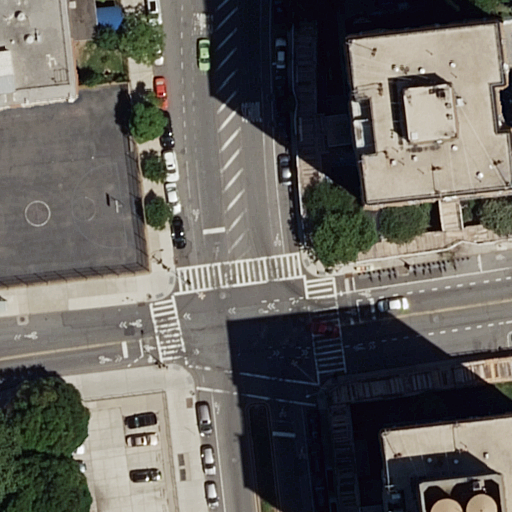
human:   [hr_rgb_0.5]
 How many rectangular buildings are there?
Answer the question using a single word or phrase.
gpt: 3

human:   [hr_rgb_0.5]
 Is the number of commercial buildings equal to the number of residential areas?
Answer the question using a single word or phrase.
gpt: no

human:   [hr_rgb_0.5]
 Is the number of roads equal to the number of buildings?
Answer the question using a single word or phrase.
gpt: no

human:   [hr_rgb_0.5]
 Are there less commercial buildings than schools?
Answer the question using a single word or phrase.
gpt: yes

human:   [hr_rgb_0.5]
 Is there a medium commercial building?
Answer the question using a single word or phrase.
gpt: no

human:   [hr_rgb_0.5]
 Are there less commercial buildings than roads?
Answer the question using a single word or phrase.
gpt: yes

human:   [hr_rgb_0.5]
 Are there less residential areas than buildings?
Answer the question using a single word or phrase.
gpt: yes

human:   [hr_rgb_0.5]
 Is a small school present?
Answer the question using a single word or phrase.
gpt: no

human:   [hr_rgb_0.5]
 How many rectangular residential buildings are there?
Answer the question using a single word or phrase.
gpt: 2

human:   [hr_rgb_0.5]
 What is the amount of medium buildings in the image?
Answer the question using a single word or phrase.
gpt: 1

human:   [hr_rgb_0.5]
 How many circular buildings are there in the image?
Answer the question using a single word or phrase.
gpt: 0

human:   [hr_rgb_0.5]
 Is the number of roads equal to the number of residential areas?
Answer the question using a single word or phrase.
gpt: no

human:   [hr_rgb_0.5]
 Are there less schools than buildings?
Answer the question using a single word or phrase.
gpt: yes

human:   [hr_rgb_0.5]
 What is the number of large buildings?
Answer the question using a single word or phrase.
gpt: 0

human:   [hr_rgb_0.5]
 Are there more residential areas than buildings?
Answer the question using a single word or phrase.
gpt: no

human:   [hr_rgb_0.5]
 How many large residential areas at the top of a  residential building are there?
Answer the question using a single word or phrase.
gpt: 0

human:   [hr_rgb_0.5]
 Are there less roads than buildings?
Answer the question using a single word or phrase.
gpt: no

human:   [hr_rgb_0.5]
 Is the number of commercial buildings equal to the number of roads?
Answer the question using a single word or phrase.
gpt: no

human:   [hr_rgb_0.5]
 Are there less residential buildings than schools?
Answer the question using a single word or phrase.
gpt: no

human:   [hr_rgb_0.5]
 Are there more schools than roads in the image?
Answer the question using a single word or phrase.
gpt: no

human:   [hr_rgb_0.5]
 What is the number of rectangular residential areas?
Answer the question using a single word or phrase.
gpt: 1

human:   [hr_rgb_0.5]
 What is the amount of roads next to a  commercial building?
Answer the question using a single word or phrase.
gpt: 0

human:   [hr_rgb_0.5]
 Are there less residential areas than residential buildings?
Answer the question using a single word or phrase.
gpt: yes

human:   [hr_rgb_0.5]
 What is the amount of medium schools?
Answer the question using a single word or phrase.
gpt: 0

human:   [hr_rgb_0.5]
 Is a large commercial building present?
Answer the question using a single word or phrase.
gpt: no

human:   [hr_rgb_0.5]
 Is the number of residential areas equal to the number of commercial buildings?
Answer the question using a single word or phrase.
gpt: no

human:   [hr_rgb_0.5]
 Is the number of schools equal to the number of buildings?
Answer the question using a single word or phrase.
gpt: no

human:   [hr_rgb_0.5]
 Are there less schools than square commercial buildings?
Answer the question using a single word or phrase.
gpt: no

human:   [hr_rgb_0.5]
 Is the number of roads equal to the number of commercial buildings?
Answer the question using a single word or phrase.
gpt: no

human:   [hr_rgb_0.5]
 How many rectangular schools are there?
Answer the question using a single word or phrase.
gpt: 1

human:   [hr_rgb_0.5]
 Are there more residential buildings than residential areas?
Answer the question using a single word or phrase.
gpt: yes

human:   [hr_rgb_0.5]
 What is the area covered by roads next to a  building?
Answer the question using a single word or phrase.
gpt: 0m2

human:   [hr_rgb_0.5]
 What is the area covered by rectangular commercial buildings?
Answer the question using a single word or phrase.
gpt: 0m2

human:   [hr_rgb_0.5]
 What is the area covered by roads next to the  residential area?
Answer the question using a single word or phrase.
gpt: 0m2

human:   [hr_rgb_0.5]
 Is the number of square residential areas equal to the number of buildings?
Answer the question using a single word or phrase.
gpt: no

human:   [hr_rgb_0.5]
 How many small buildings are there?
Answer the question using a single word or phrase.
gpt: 2